Field crop: maize
Growth stage: 2
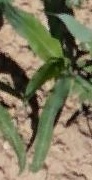
Species: maize